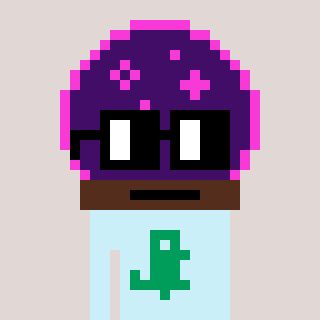
a pixel art character with square black glasses, a crystalball-shaped head and a cold-colored body on a warm background